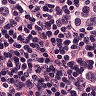
Metastatic tissue present: yes